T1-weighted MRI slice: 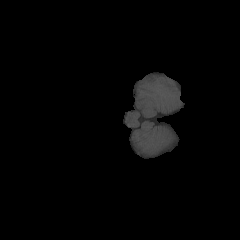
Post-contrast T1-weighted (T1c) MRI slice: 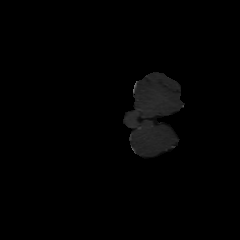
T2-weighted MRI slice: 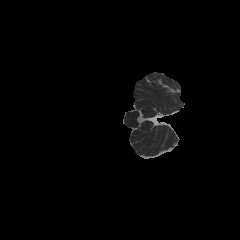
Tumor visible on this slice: no